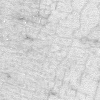
Atmospheric dust classification: not_dusty